Interaction volume radius: 10 \u00c5
Interaction volume height: 30 \u00c5
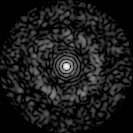
Disorder parameter: 0.8269